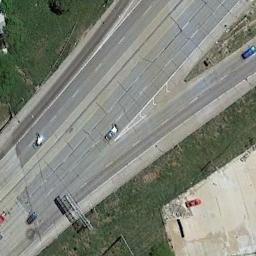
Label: freeway